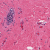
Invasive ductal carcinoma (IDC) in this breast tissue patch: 0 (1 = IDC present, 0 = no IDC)